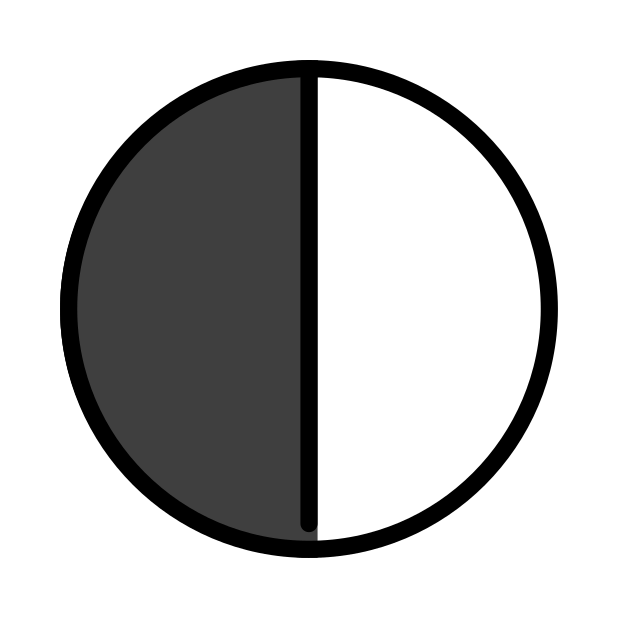
circle with left half black